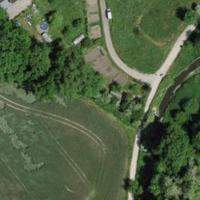
EUNIS habitat code: 25
Species observed at this site:
Sambucus nigra
Noctua comes
Lampyris noctiluca
Vanessa atalanta
Artemisia vulgaris
Archips xylosteana
Idaea aversata
Rhagonycha fulva
Clepsis consimilana
Peribatodes rhomboidaria
Cornu aspersum
Idaea rusticata
Calliptamus italicus
Cosmia trapezina
Chrysocrambus linetella
Yponomeuta evonymella
Cydia pomonella
Cornus sanguinea
Lygus pratensis